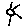
Label: sun